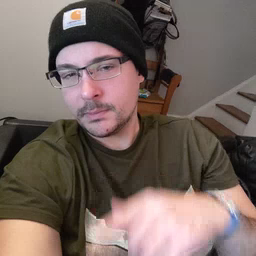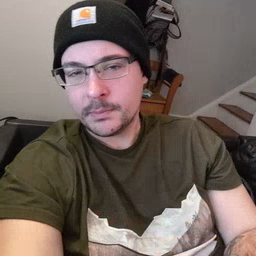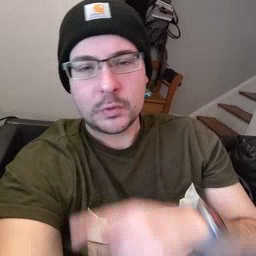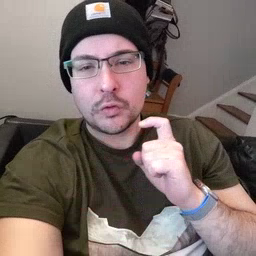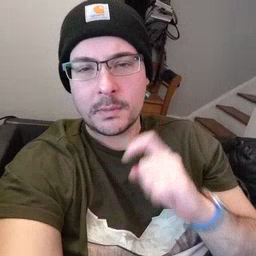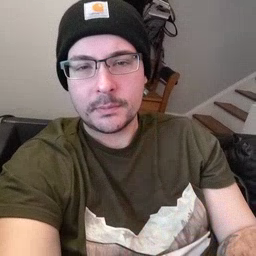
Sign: dry